Question: I'm developing a GUI using QTDesigner for some image processing tasks. I have two graphic views beneath each other in a grid layout. Both should display an image and later on I will add overlays.
I create my Pixmap and add it to my Scene. This scene is then added to my graphics view. Since my image is much larger than my screen size I apply . In code:
'''
self.img_pixmap_p = self.img_scene.addPixmap(img_pixmap)
self.img_view.setScene(self.img_scene)
self.img_scene.setSceneRect(QtCore.QRectF())
self.img_view.fitInView(self.img_scene.sceneRect(), QtCore.Qt.KeepAspectRatio)
'''
So far, so good but how do i get rid of the white space around my image view? Ideally, I want my pixmap use the full width of the graphics view and to keep the aspect ratio, the graphics view should adjust its height accordingly. Any ideas on how to achieve that in a straight forward fashion?
Here an image to get a better idea of what I get:

As you can see, there are white borders, which I want to avoid.
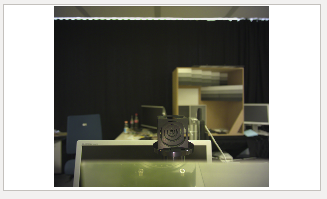
Answer: Okay, I did as suggested by Pavel:
'''
img_aspect_ratio = float(pixmap.size().width()) / pixmap.size().height()
width = img_view.size().width()
img_view.setFixedHeight( width / img_aspect_ratio )
img_view.fitInView(img_scene.sceneRect(), QtCore.Qt.KeepAspectRatio)
'''
It works fine when you call this in each 'resizeEvent()'.